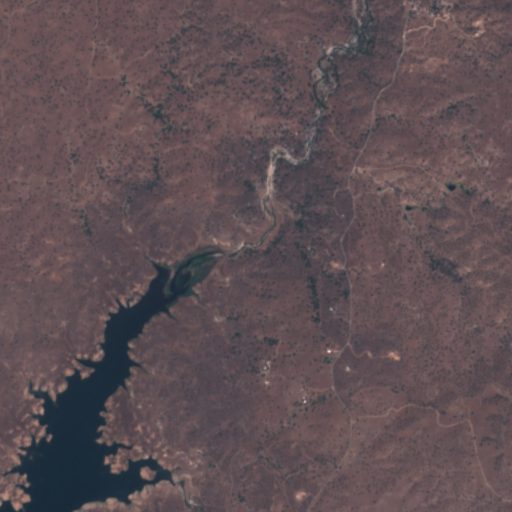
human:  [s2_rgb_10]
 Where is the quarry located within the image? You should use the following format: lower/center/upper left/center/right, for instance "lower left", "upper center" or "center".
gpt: There is no quarry in the image.